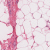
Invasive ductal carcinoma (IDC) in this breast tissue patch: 0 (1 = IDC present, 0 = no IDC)